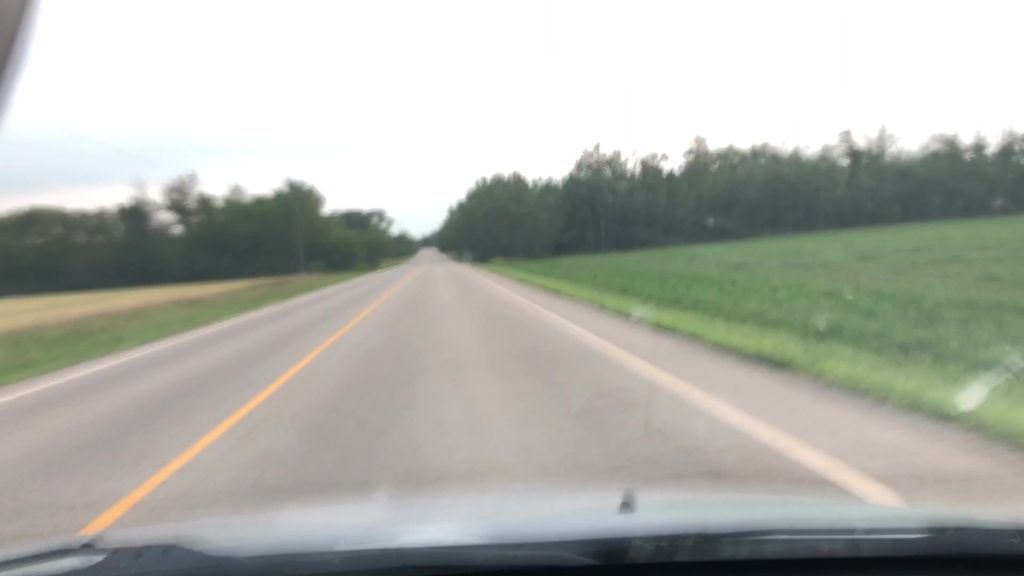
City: edmonton